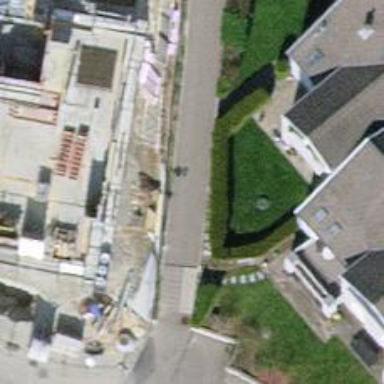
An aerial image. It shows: Concrete steps.